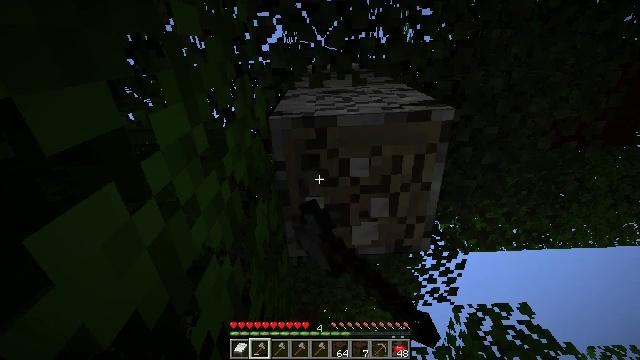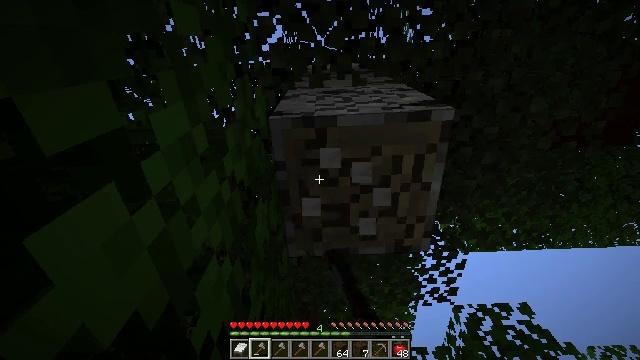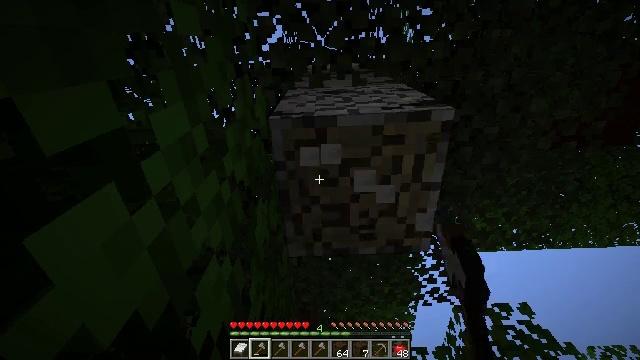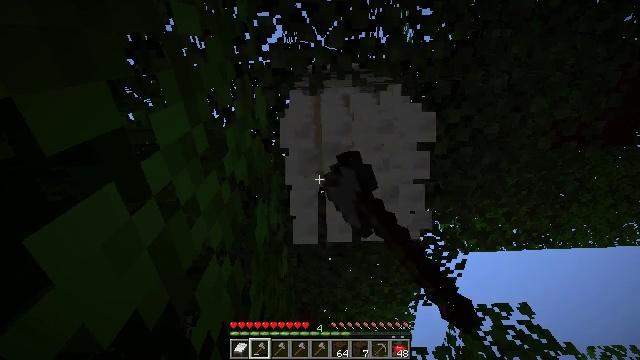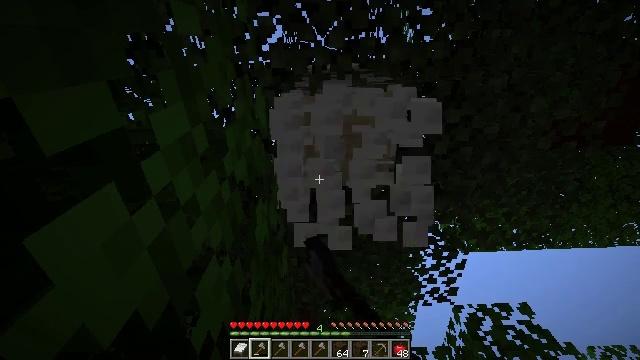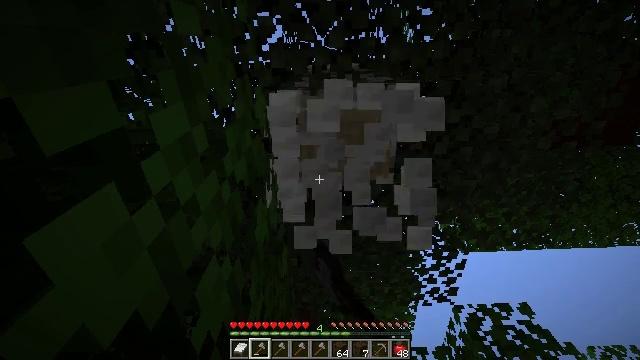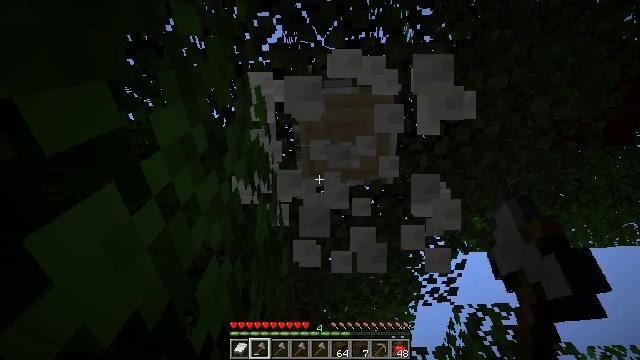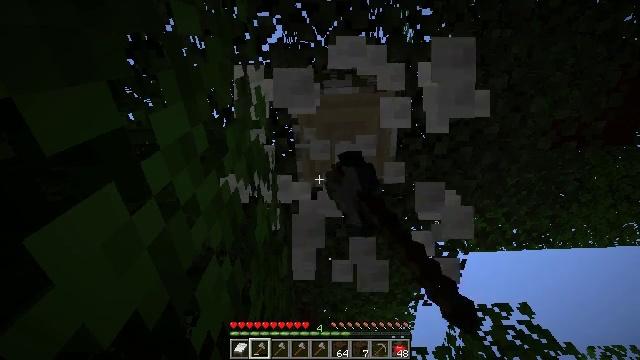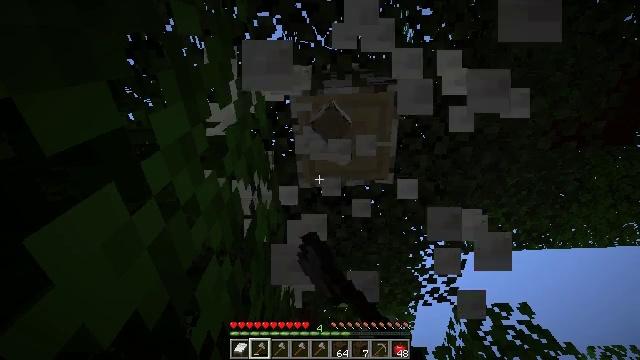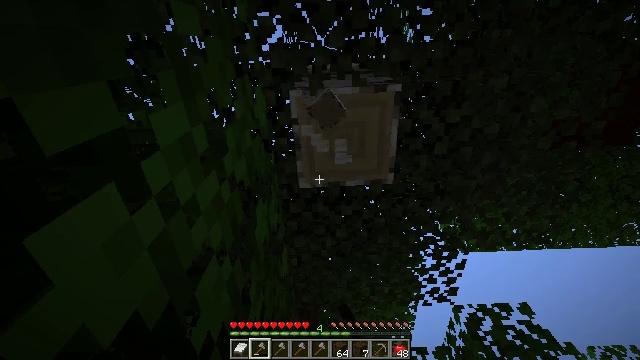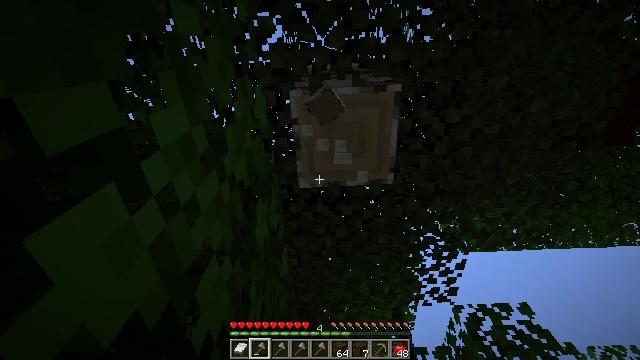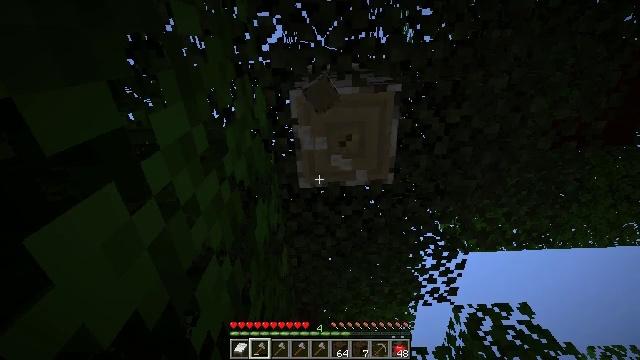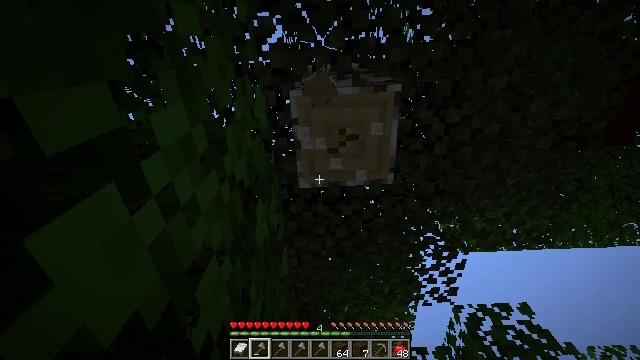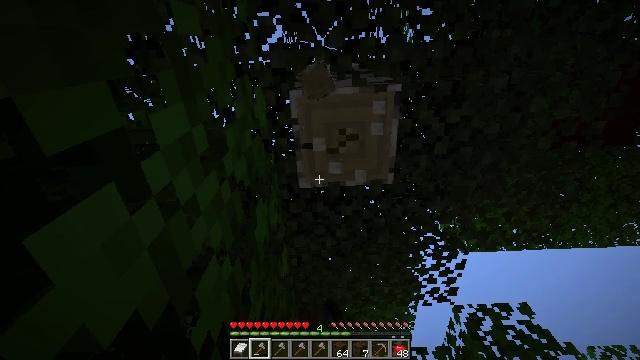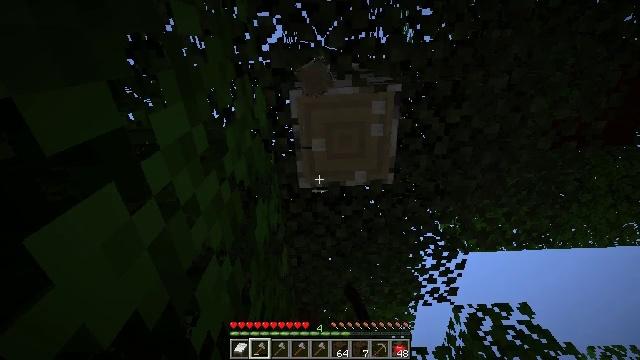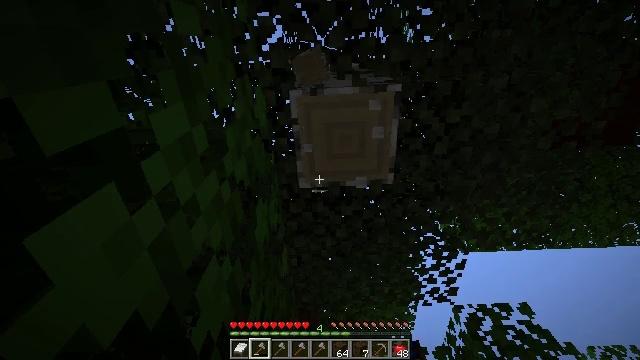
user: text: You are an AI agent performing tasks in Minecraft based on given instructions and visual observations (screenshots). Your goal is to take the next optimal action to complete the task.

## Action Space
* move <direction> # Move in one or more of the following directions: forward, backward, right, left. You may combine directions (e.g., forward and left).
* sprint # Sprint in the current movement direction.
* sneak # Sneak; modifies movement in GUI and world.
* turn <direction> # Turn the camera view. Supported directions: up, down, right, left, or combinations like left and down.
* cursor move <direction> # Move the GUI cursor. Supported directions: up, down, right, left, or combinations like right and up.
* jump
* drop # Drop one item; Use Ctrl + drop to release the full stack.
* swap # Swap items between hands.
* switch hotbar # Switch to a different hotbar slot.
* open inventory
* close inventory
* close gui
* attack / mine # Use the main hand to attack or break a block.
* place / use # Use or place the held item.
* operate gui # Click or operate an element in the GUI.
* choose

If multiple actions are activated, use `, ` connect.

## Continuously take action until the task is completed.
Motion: motion action
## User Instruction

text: Gather birch log for crafting.
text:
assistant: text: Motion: attack / mine
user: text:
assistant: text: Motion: attack / mine
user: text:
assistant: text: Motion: attack / mine
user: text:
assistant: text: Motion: attack / mine
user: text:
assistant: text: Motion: attack / mine
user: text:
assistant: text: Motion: attack / mine
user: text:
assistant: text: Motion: attack / mine
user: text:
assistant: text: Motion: attack / mine
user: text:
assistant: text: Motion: attack / mine
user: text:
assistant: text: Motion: attack / mine
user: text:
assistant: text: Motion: attack / mine
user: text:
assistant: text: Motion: attack / mine
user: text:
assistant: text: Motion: attack / mine
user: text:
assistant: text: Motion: no_op
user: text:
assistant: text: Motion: no_op
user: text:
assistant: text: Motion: no_op
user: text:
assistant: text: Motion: no_op
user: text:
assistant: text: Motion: no_op
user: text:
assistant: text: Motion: no_op
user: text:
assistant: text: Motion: no_op
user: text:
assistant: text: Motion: move forward
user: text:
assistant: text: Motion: move forward, jump
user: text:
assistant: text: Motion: move forward, jump
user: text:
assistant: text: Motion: move forward, jump
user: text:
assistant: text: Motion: move forward, turn left, jump
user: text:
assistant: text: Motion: move forward, turn left
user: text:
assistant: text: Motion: no_op
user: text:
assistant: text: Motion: attack / mine
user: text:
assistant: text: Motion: attack / mine
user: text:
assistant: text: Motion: attack / mine